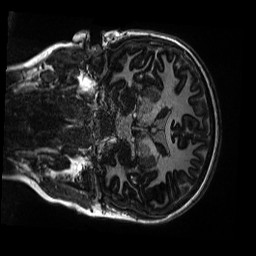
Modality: MP2RAGE
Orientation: coronal
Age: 10
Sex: female
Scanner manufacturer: siemens
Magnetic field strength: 3 T
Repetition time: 4 s
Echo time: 0.00303 s